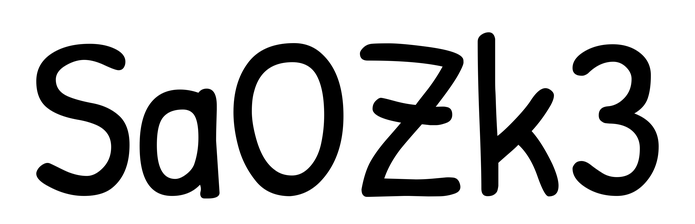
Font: PatrickHand-Regular